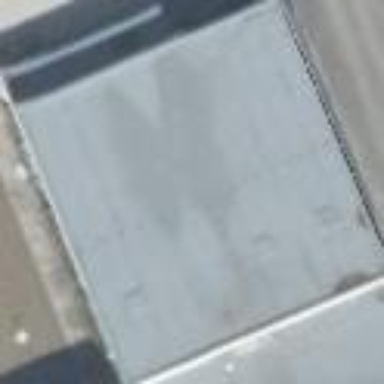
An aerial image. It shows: Commercial building.